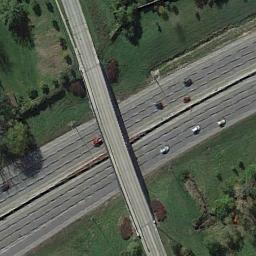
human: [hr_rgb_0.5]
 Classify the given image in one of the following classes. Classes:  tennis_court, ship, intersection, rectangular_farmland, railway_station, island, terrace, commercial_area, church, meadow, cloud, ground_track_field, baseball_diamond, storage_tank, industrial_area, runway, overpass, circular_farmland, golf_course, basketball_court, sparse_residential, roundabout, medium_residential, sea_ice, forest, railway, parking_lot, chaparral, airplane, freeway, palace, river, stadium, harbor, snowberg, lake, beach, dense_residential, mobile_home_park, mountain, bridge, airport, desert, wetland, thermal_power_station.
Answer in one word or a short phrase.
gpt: overpass